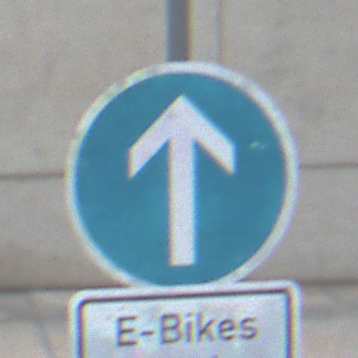
Verkehrszeichen: VorgeschriebeneFahrtrichtungGeradeaus
Zusatzzeichen unten: BesondereFahrzeugeUndTransportgueter13
Umgebung: Outdoor, Urban
Tageszeit: MorningAfternoon
Wetter: PartlyCloudy
Licht: Natural
Jahreszeit: NotSpecified
Kontrast: LowContrast